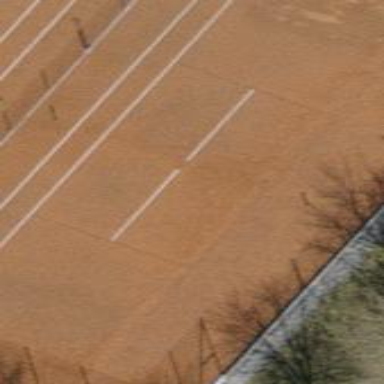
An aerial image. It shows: Sand tennis court on pitch for leisure land.